Aerial crown-view tile of a tropical tree (Barro Colorado Island, Panama), acquired 20250715:
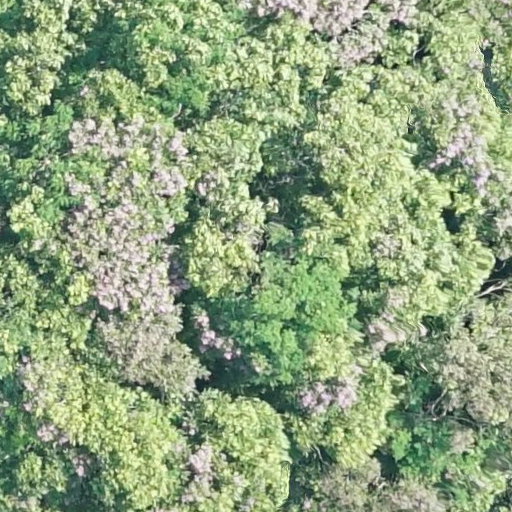
Species: Dipteryx oleifera
GBIF accepted scientific name: Dipteryx oleifera
Crown area: 718.326 m²